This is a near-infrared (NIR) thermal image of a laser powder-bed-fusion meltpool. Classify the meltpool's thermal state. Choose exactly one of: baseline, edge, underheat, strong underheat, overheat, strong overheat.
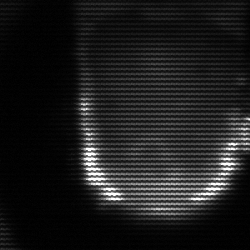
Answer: baseline